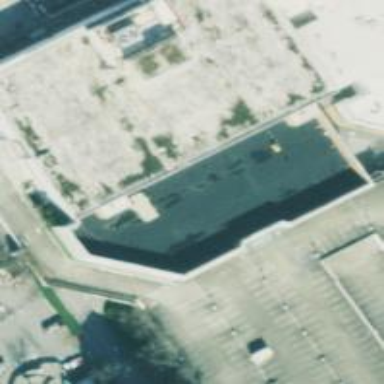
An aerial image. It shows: Department store building. It is part of larger structure.